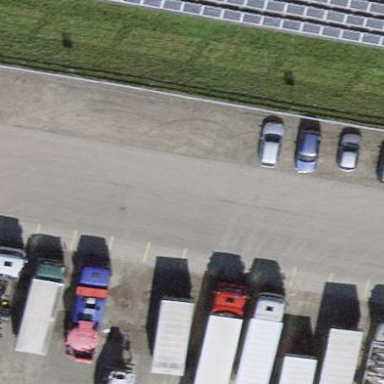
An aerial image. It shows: Street-side parking area.